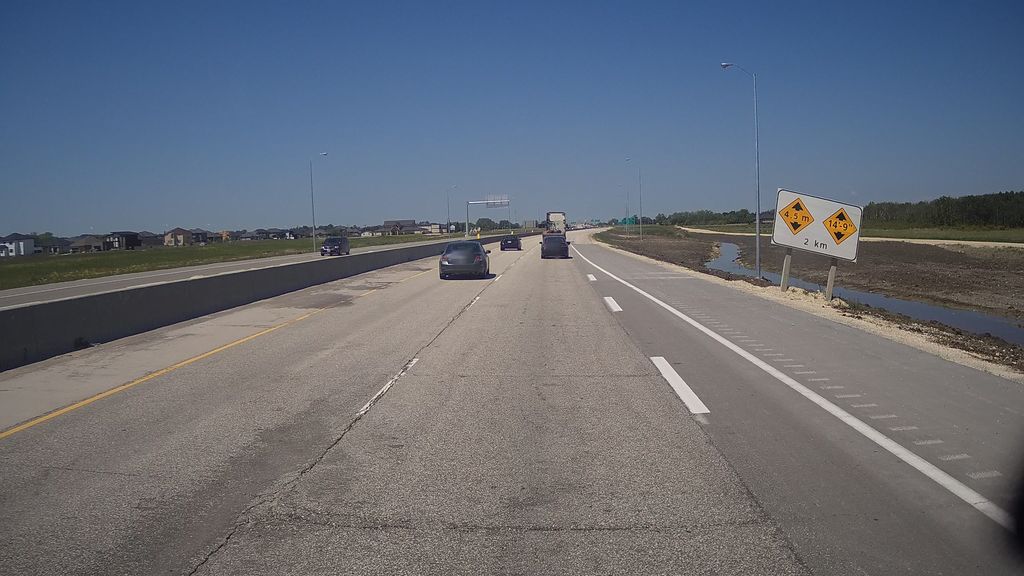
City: winnipeg